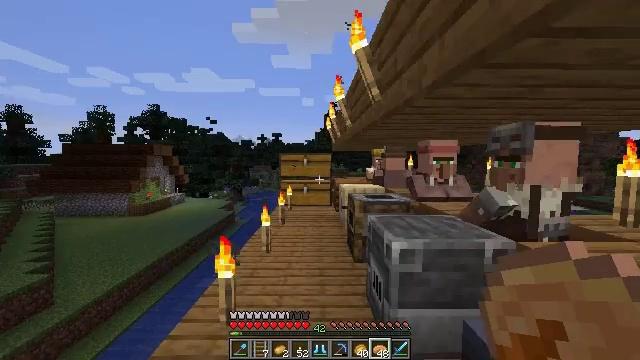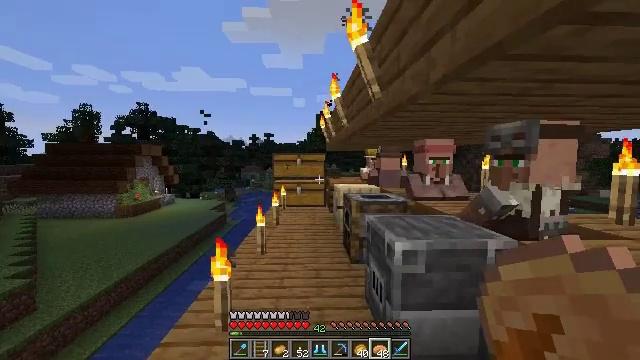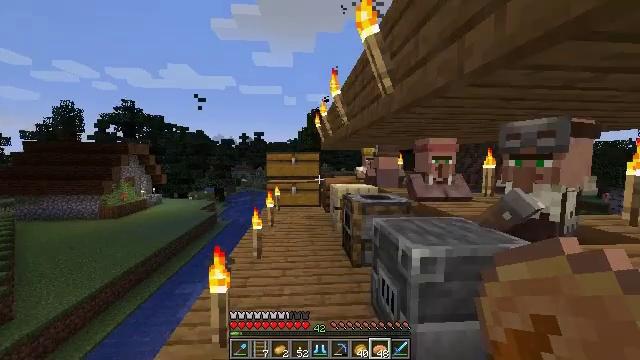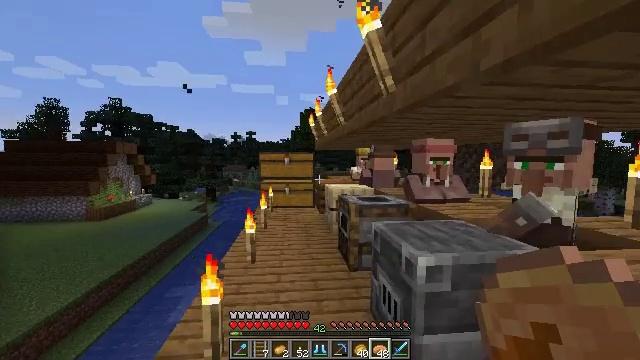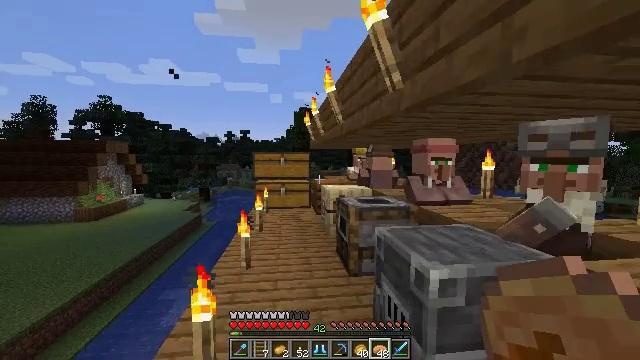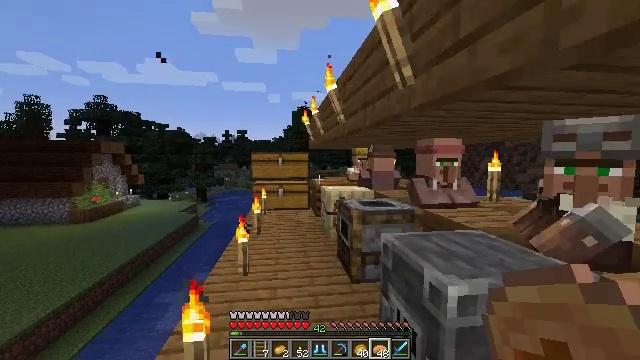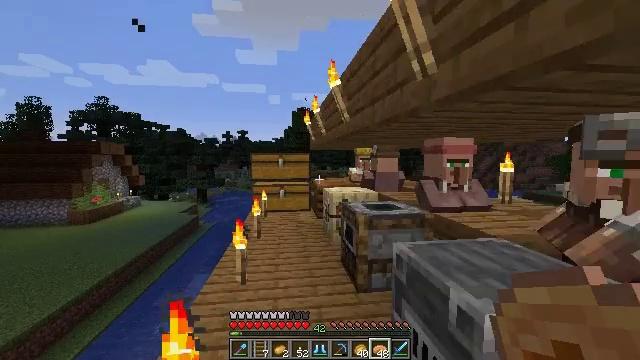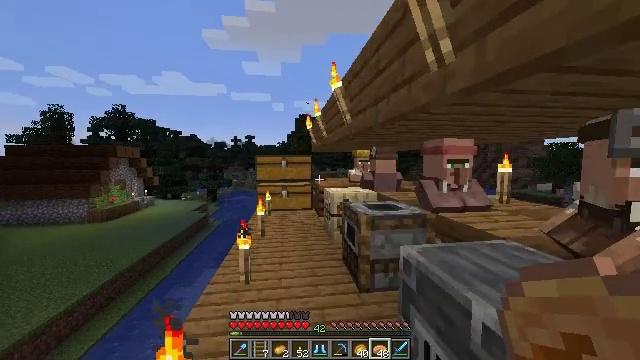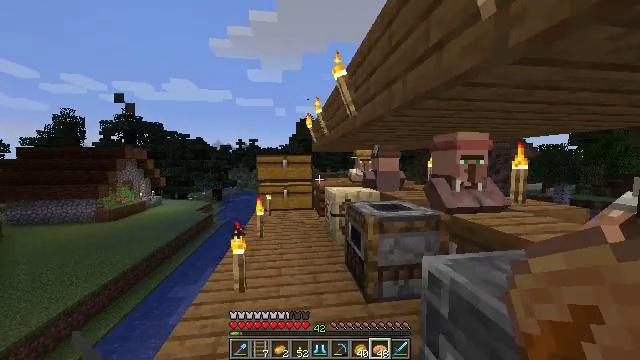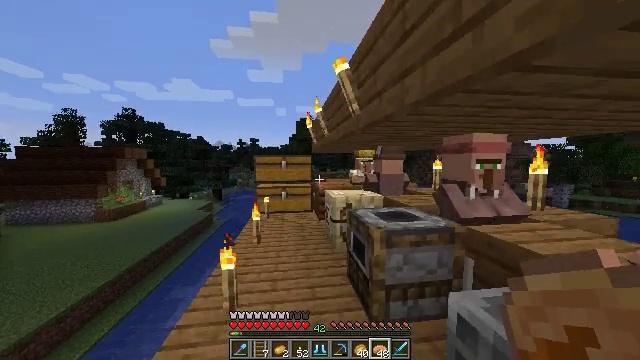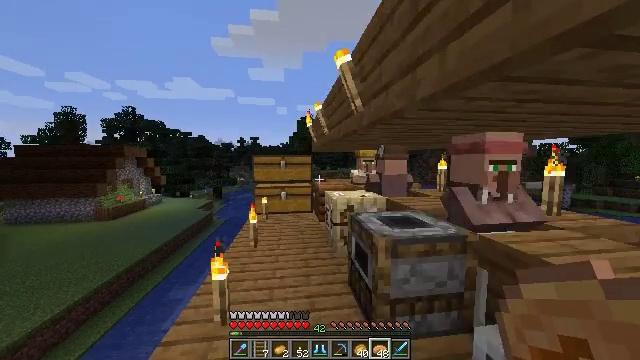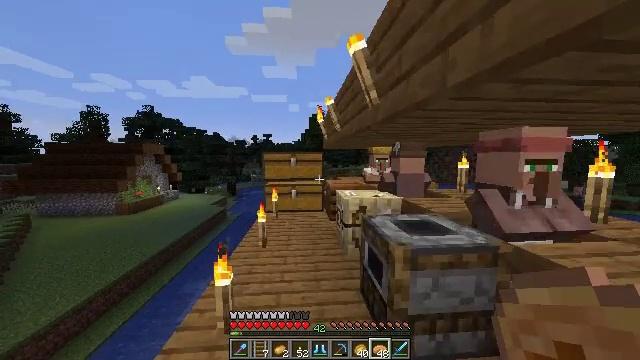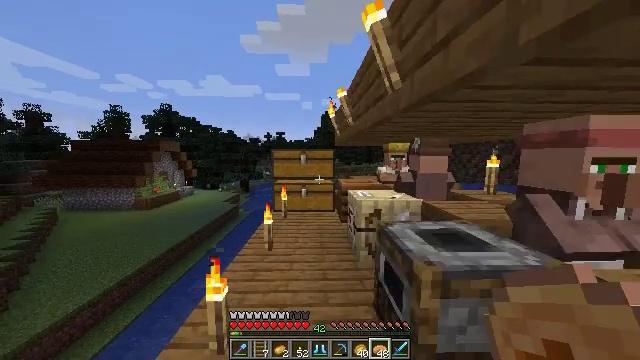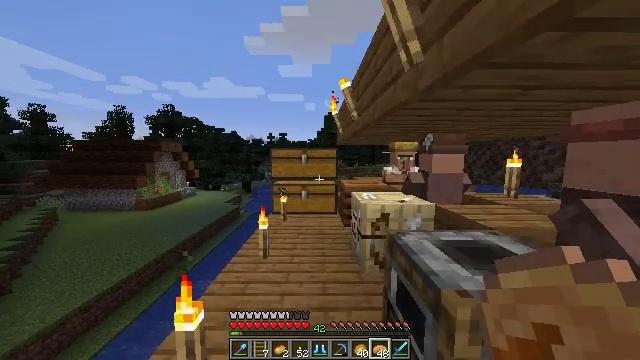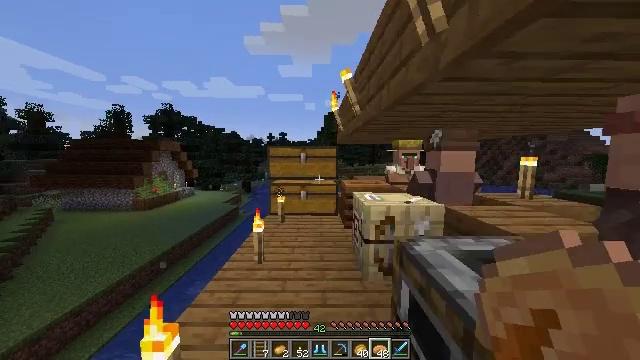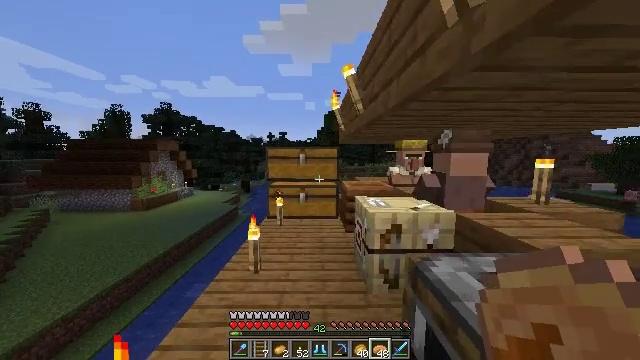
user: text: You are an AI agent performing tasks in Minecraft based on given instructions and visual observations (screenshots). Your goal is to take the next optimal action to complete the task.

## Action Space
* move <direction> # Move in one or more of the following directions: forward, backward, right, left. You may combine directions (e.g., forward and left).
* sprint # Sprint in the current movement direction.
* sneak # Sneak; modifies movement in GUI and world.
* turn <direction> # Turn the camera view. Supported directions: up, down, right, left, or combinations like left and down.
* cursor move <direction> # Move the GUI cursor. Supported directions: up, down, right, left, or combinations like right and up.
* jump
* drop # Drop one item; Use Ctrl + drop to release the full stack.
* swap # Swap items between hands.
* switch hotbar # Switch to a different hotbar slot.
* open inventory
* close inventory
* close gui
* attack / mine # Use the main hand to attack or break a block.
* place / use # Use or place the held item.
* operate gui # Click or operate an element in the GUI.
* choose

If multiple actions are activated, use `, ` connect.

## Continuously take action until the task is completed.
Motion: motion action
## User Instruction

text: Interact with crafting table to craft a cookie.
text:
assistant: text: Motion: move forward and move left, turn right
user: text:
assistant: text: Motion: move forward, turn right
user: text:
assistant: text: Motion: move forward, turn right
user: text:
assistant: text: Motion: move forward, turn right
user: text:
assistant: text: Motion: move forward, sprint
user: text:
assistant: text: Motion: move forward, sprint
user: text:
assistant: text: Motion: move forward, sprint
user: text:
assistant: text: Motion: move forward, sprint
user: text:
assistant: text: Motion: move forward
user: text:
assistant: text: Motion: move forward
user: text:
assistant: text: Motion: move forward, sprint, turn left
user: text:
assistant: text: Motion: move forward, sprint, turn left
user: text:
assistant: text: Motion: move forward, sprint
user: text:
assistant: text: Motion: move forward, sprint
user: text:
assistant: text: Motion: move forward
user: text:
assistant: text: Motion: move forward
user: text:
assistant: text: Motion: move forward
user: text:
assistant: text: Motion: move forward
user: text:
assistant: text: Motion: move forward
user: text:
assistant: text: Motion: move forward
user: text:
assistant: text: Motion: move forward
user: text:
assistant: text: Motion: move forward, turn right
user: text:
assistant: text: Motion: move forward, turn right
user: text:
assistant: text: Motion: move forward, turn right
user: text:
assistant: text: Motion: move forward, turn right and down
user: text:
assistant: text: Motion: move forward, turn right and down
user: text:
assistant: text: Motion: move forward, turn right and down
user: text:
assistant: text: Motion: move forward and move left, turn right
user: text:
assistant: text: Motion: move forward and move left, turn right and down
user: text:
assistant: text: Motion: move forward and move left, turn right and down